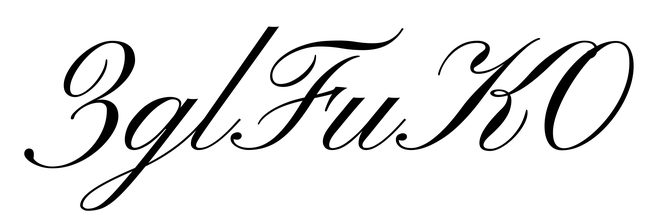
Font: PinyonScript-Regular